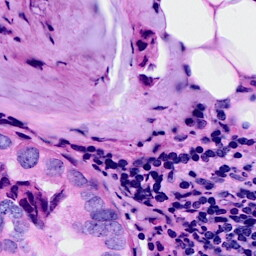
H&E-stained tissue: Breast